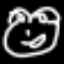
Label: frog